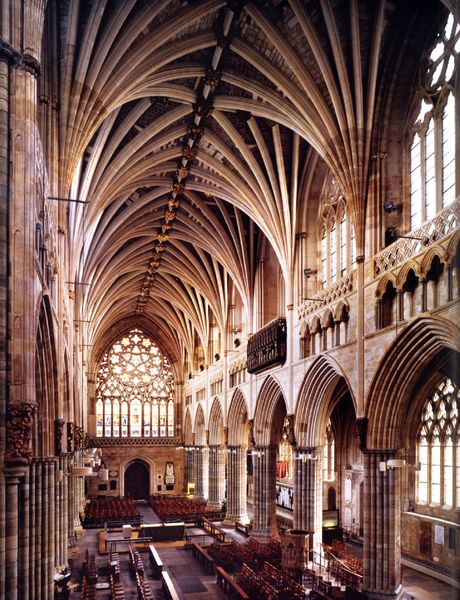
Titel: Kathedrale, Exeter/Devonshire
Standort: Exeter (EU - GB)
Schlagwörter: fenster, glas, licht, pfeiler, stühle, stützen, säule, säulen, rot, fächer, architektur, stein, innenraum, kirche, innen, england, gotik, schiff, bogen, leere, empore, arch, arches, architecture, church, hall, red, white, window, chairs, empty, gestühl, gold, old, windows, picture, balken, brown, floor, bögen, gewölbe, laufgang, dom, rippen, altar, bänke, hauptschiff, kathedrale, langhaus, kapitell, durham, kirchenbank, kirchenschiff, kreuzrippen, mittelgang, mittelschiff, sandstein, bündelpfeiler, gotisch, kanzel, langschiff, obergaden, rosette, seitenschiff, spitzbogen, classic, mass, stone, romanik, chor, rötlich, baroque, light, glass, bright, säulengang, maßwerk, archway, historical, bogengang, cathedral, nave, pews, seats, walls, ceiling, kirchenfenster, detail, gothic, medieval, aisle, choir, west, god, christ, pillar, structure, star, station, photograph, photography, chapel, tall, nebenschiffe, kathedral, benches, ribbed, westminster, celing, pillars, support, alter, buttress, vaults, east, alarraum, bank bänke, kaein, fan vaulting, flying buttress, chorgstühl, lichtduchflutet, synagogue, pwes, grossbritannien, worcester, kreuzrippengewölbe, flying buttresses, librry, christanity